Question: My application is in , my application was running perfectly but all of a sudden i'm getting an error in my in my role manager tag.
Below is my tag of
'''
<roleManager defaultProvider="MASSIARoleProvider" enabled="true" cacheRolesInCookie="true">
<providers>
<clear />
<add name="MASSIARoleProvider" type="MASSIA.Helpers.MASSIARoleProvider, MASSIA" connectionStringName="MASSIAEntities" />
</providers>
</roleManager>
'''

I have a file in my solution in the directory Helper.
My solution was executing perfectly but i'm getting this error all of a sudden.
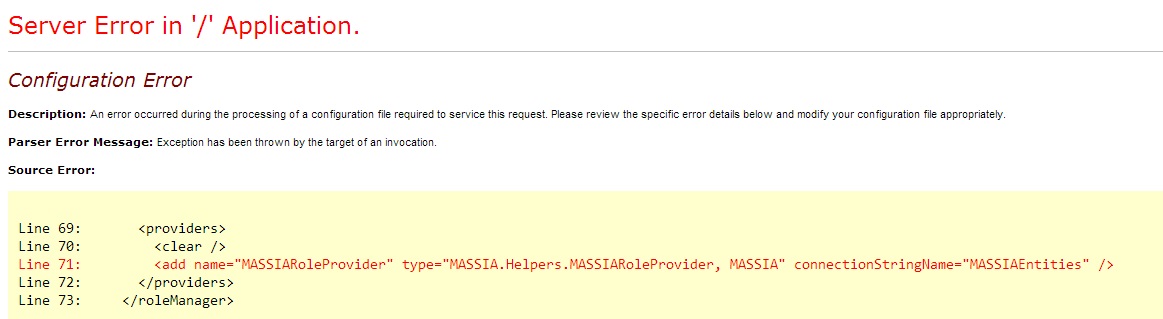
Answer: '''
<roleManager defaultProvider="MASSIARoleProvider" enabled="true" cacheRolesInCookie="true">
<providers>
<clear />
<add name="MASSIARoleProvider" type="MASSIA.Helpers.MASSIARoleProvider" connectionStringName="MASSIAEntities" />
</providers>
</roleManager>
'''
Check for your MASSIARoleProvider file and see whether the Solution name and references used are perfectly correct.
Create a new solution, if and only if your solution is in the and try to reconfigure the . Once it solved the issue for me, I made a new solution, added the existing files to the news solution and executed the new solution and it executed perfectly. I did not made any change to the code, i just included the existing files from the old solution to the new one.